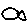
Label: fish